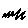
Label: zigzag